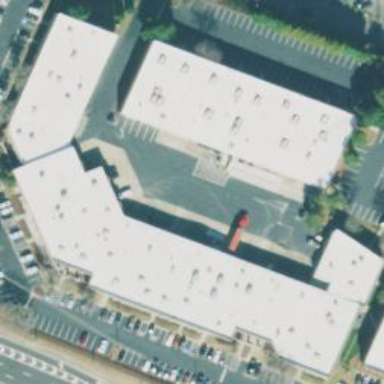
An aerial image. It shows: Commercial building.